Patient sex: F
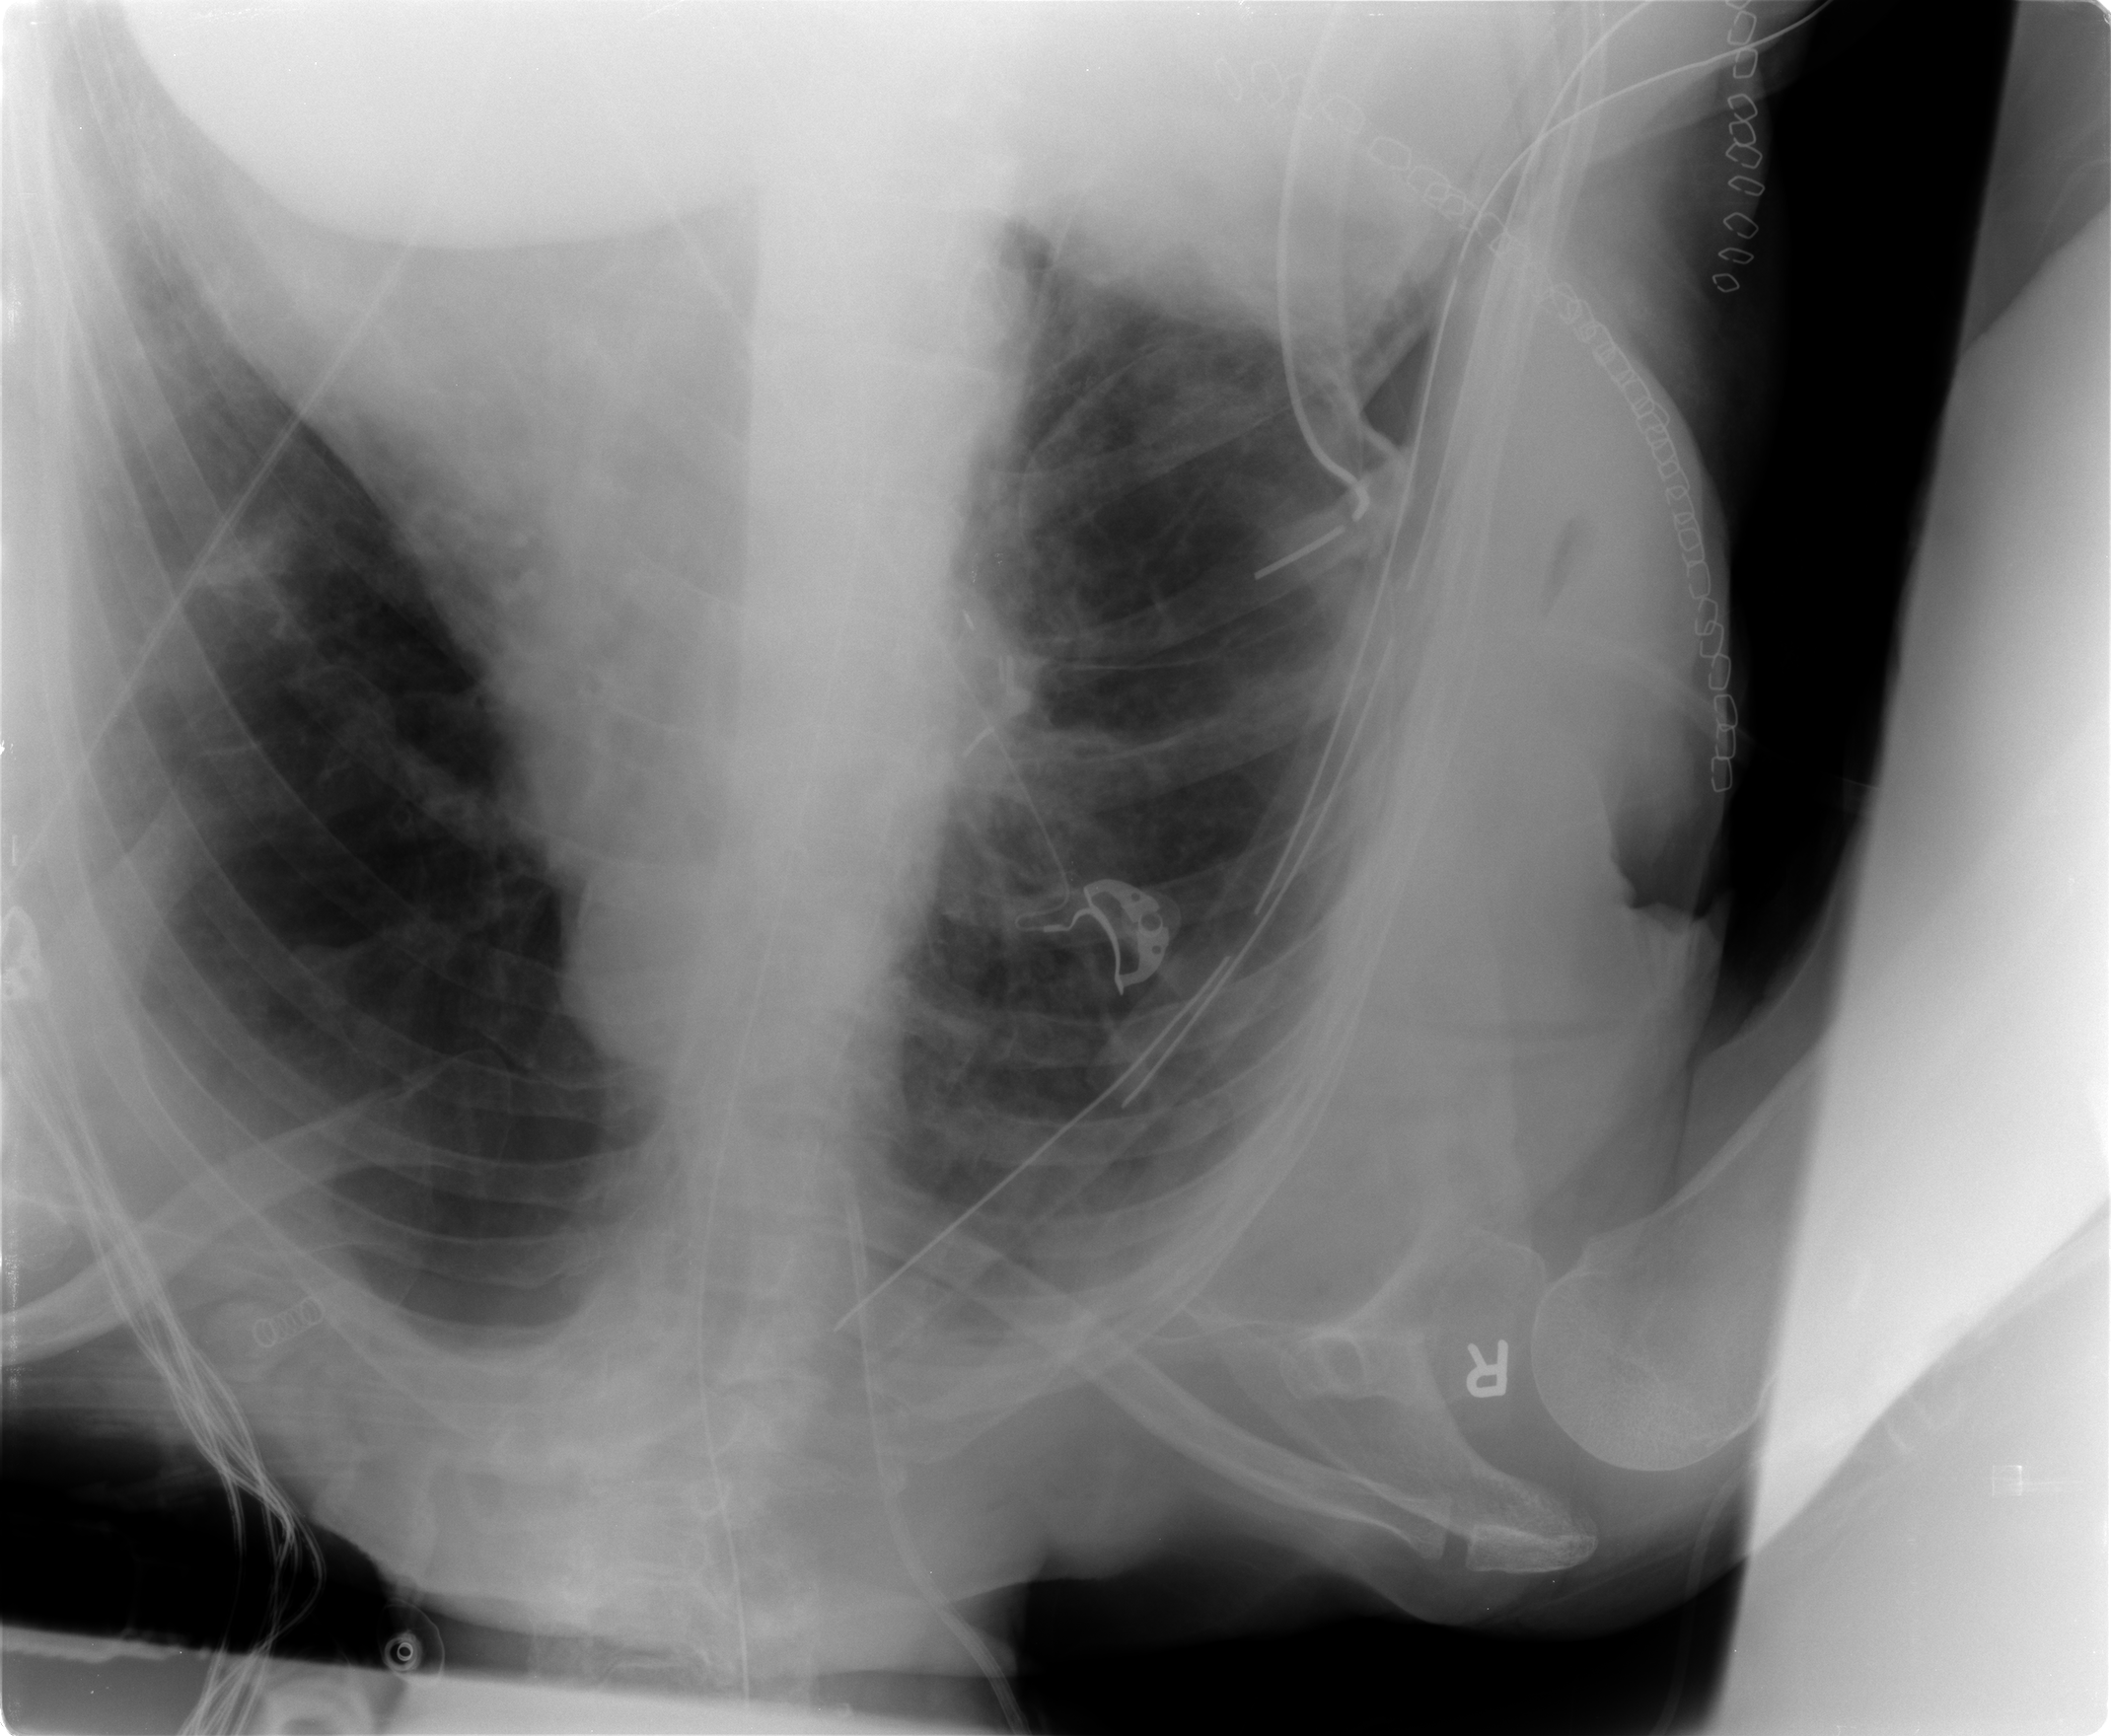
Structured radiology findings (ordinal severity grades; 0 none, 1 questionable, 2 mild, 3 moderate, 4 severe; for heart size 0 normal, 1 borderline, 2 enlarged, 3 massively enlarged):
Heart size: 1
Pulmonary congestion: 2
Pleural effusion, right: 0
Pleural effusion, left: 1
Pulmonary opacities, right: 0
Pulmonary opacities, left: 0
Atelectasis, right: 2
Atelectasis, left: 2